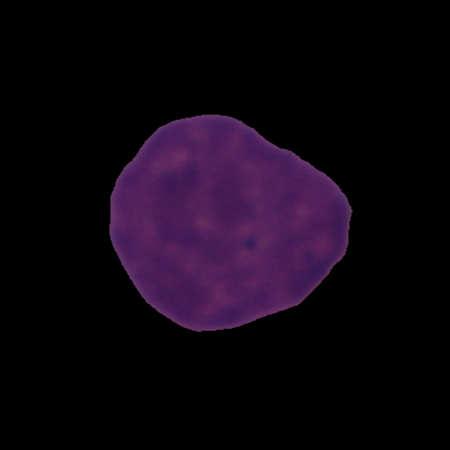
Label: cancer